Field crop: maize
Growth stage: 2
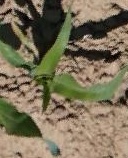
Species: maize